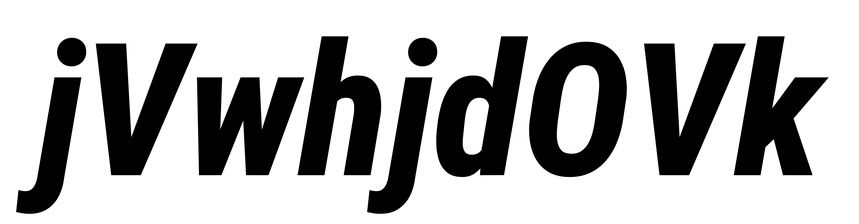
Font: Roboto-Italic_Condensed_ExtraBold_Italic